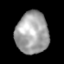
Tissue: lung
Cell type: Endothelial cells
Senescence score: 0.2302
Nuclear area (px): 1353
Mean DAPI intensity: 162.162